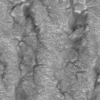
Label: not_dusty